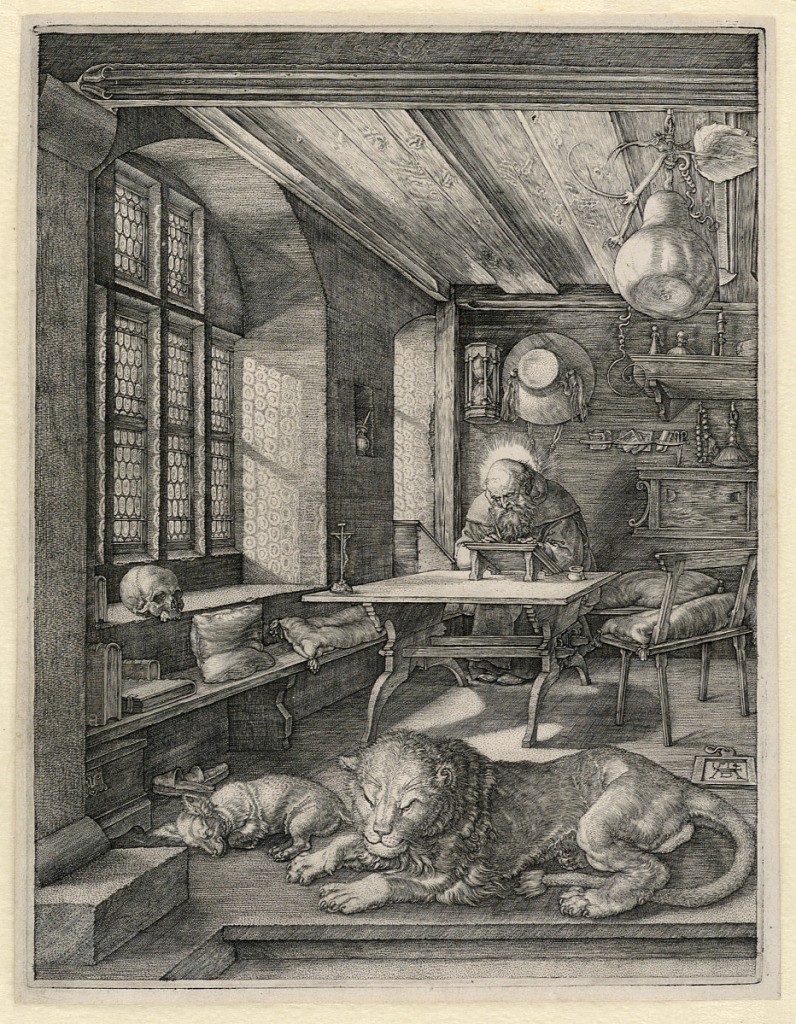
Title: St. Jerome in his Study
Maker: Albrecht Dürer, German, 1471–1528
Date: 1514
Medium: Engraving on off-white laid paper
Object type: Print
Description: Vertical rectangle. The elderly St. Jerome is seen seated in his study at a table, writing in a book. Light enters through windows at the left. In the foreground a fox and lion sleep on the floor;